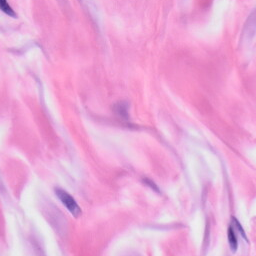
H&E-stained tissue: Skin